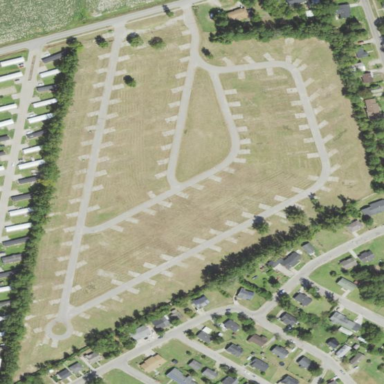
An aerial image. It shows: Residential area with trailer park.